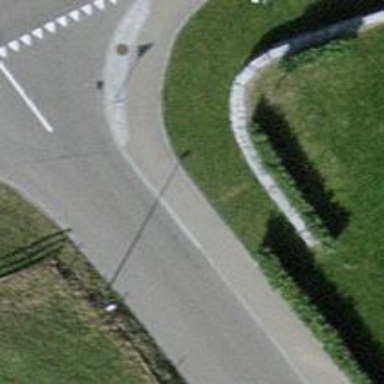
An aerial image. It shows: Sidewalk.